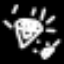
Label: diamond